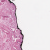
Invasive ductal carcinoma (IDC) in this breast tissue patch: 0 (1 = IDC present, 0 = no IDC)